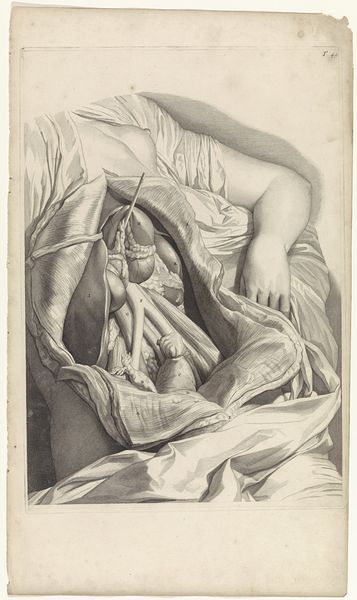
Titel: Anatomische studie van de ingewanden van een vrouw
Künstler: Pieter van Gunst
Standort: Amsterdam
Institution: Rijksmuseum
Schlagwörter: hand, körper, brust, busen, frau, grau, schwarz, weiss, zeichnung, anatomie, arm, leiche, tod, tot, studie, graphik, weis, bauch, schwarzweiss, radierung, bleistift, untersuchung, leib, herz, geöffnet, blase, lunge, organe, darm, obduktion, magen, leber, operation, sezieren, felisch, milz, bauchraum, innerein, leerbuch, ogane